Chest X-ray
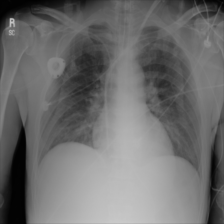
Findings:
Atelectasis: negative
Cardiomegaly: negative
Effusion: negative
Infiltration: positive
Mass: negative
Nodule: negative
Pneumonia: negative
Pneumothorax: negative
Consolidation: negative
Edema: negative
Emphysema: negative
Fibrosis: negative
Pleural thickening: negative
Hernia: negative